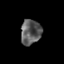
Tissue: skin
Cell type: Epithelial cells
Senescence score: 0.2849
Nuclear area (px): 491
Mean DAPI intensity: 94.295